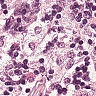
Metastatic tissue present: no